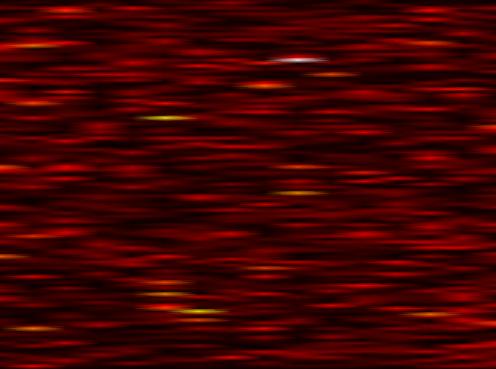
Label: FOFDM